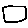
Label: square